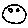
Label: smiley face